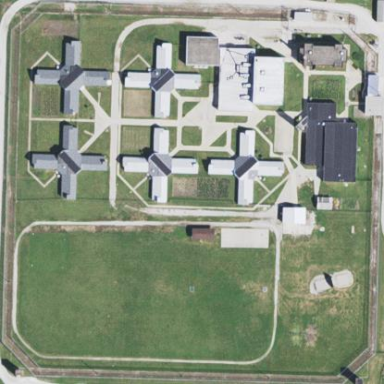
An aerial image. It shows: Prison.